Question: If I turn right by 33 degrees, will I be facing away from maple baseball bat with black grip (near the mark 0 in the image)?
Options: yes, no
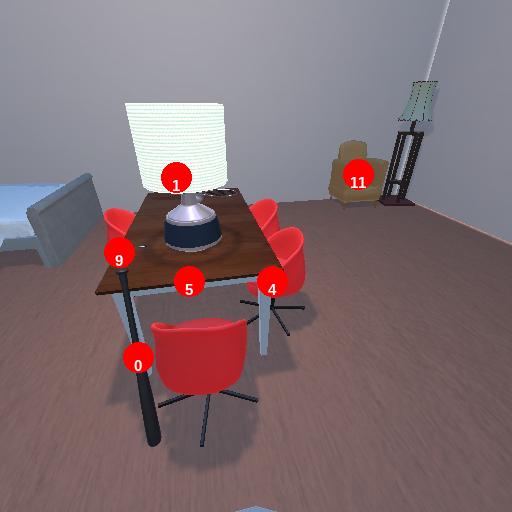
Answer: yes